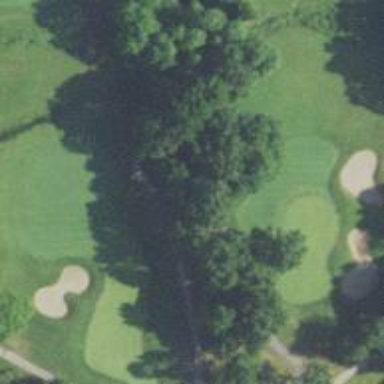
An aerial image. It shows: Pathway for golfing.